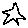
Label: star